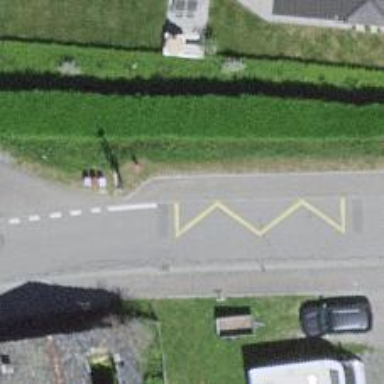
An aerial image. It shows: Bus stop with platform for public transport.